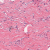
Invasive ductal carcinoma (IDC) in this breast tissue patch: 0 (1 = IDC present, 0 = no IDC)